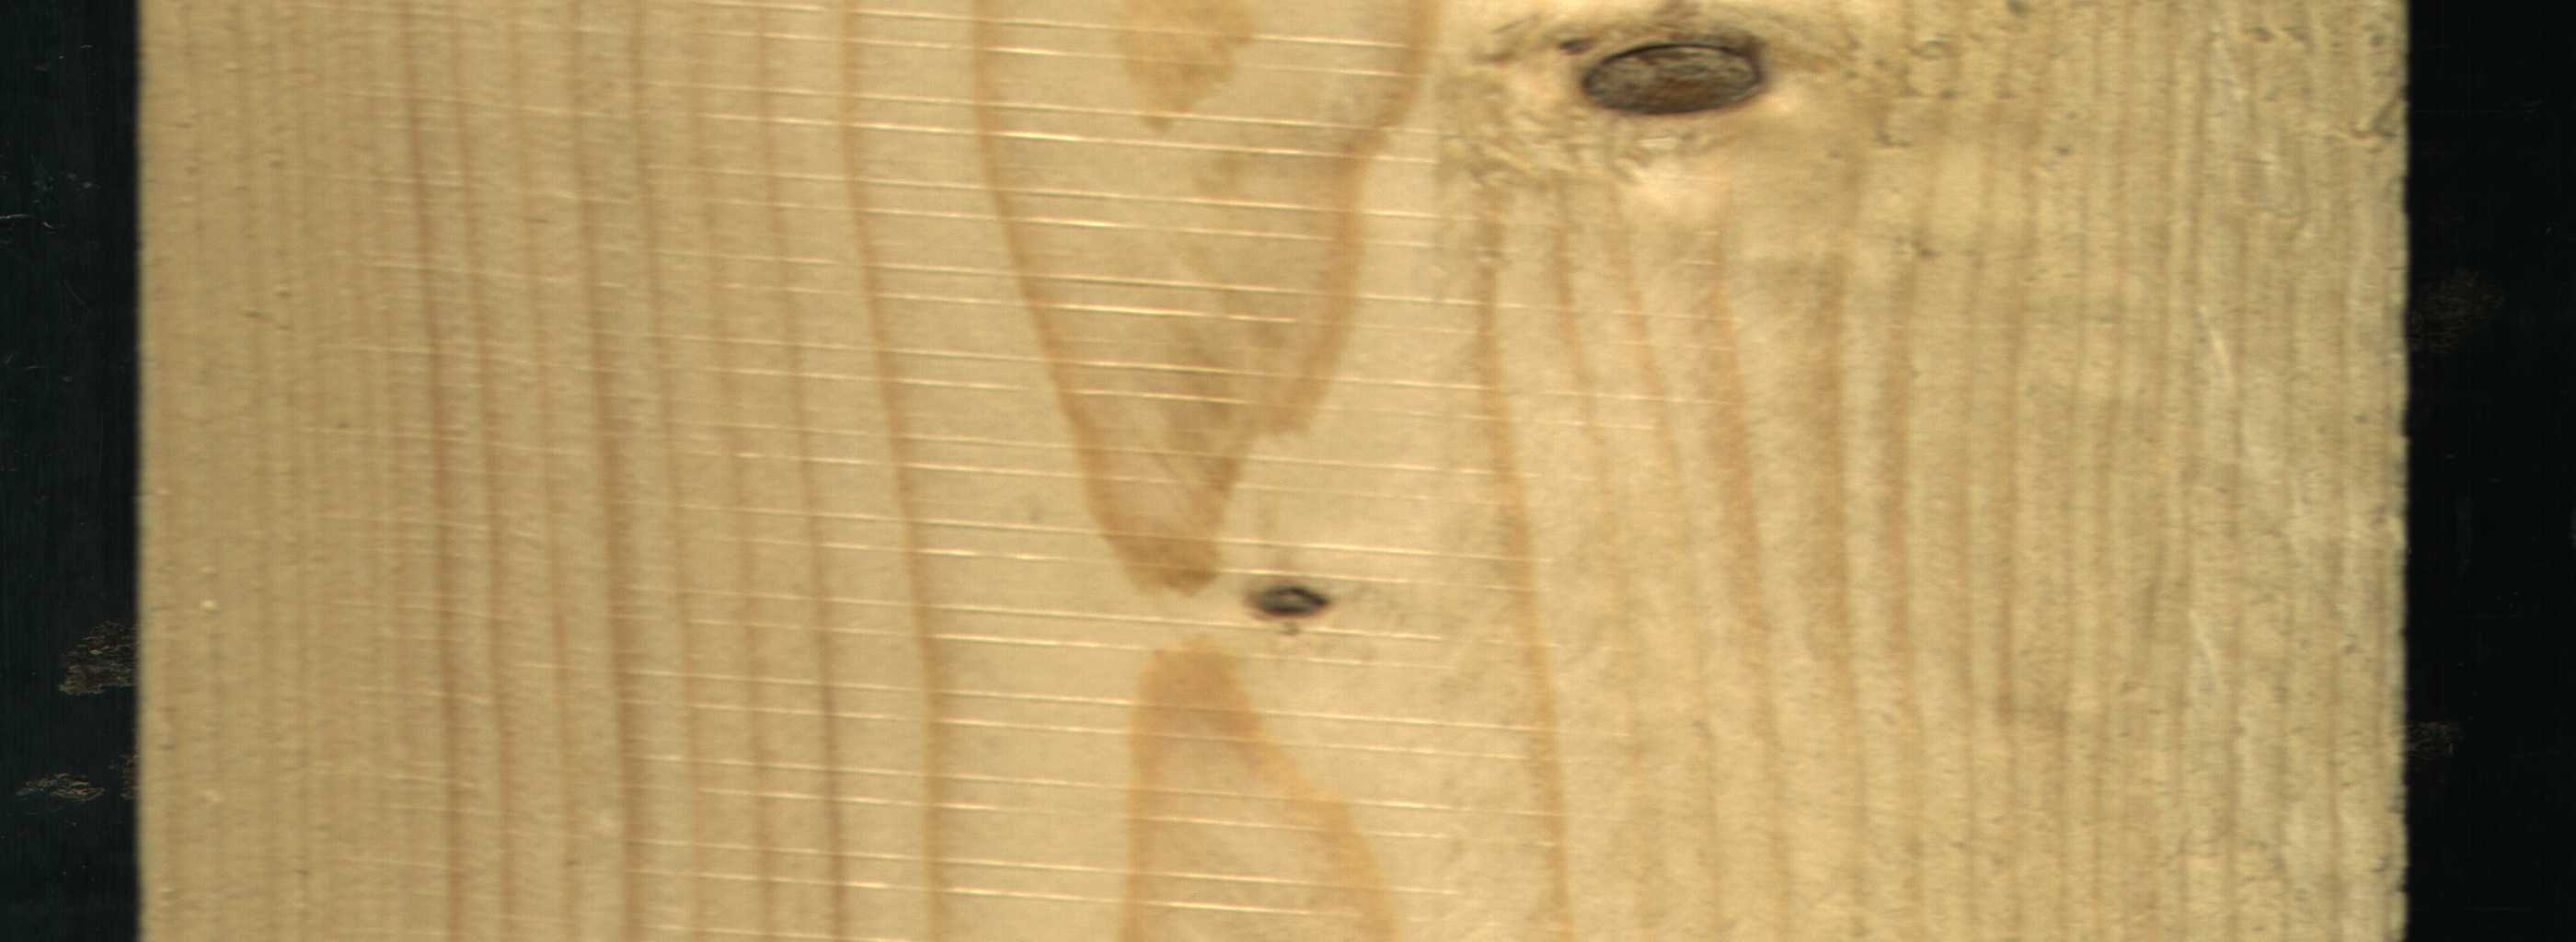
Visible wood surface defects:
Dead_Knot
Dead_Knot